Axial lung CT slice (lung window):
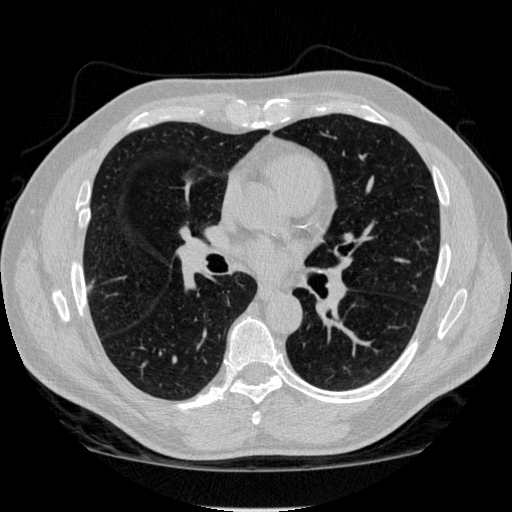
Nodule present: no